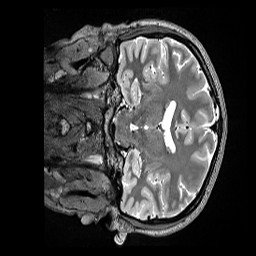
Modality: T2w
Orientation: coronal
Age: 26
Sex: female
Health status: ill
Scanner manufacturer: siemens
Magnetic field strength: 3 T
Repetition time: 3.2 s
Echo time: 0.564 s